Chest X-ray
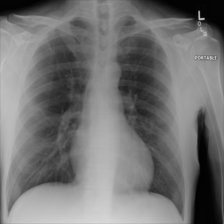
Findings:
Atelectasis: negative
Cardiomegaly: negative
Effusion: negative
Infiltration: negative
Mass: negative
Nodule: negative
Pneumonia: negative
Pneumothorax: negative
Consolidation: negative
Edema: negative
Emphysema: negative
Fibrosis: negative
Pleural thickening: negative
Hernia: negative